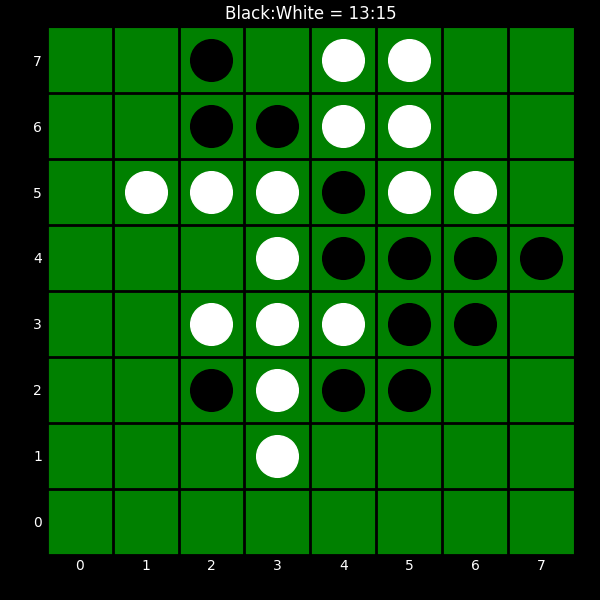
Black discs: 13
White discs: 15